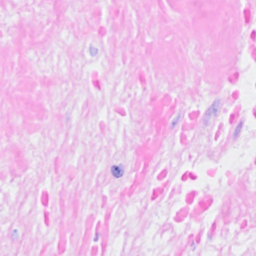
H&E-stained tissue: Breast